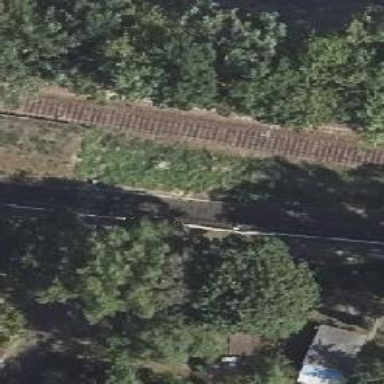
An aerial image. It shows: Railway milestone.